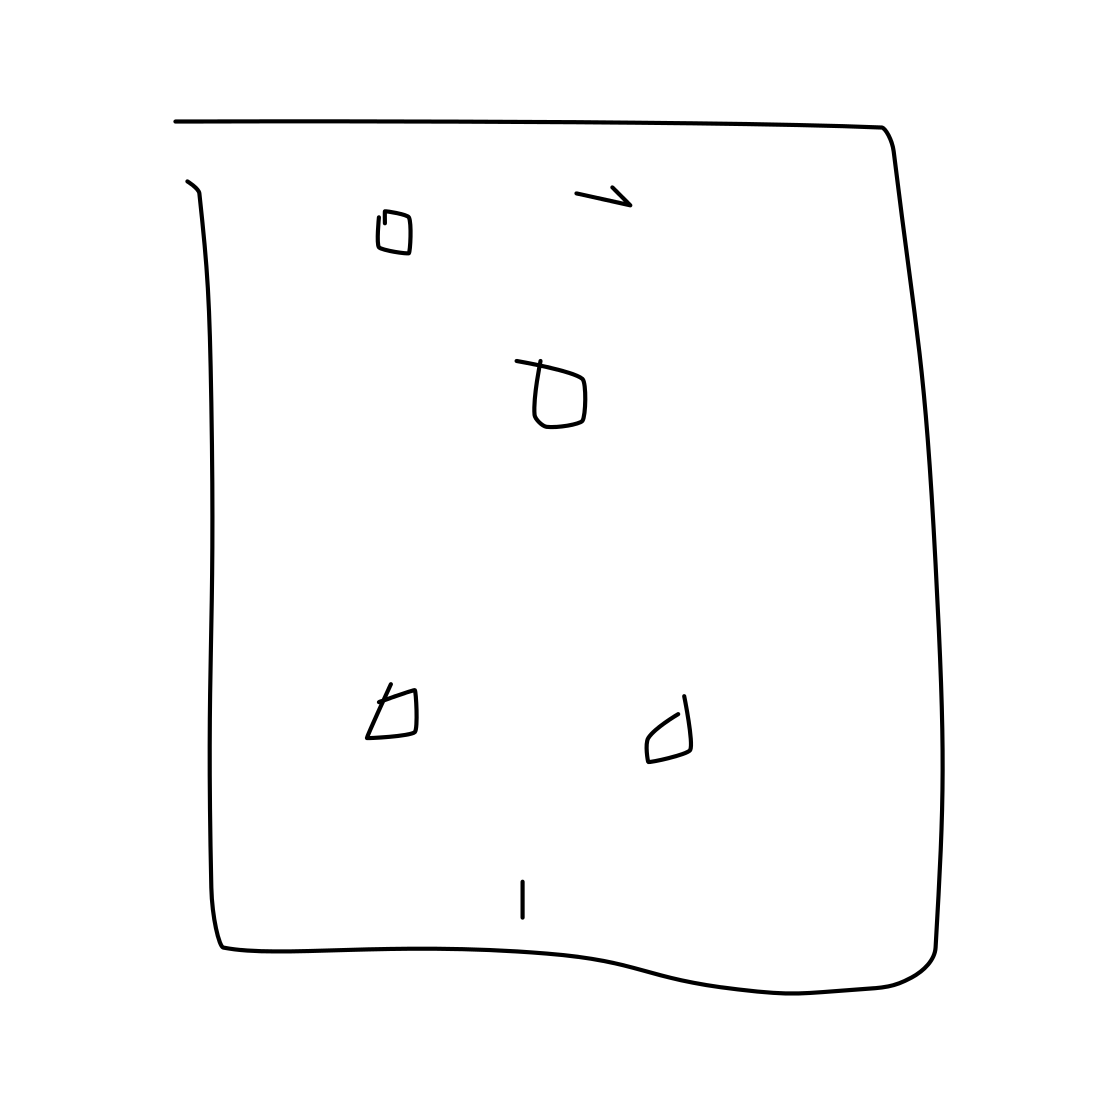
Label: power outlet